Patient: sex M, age 45
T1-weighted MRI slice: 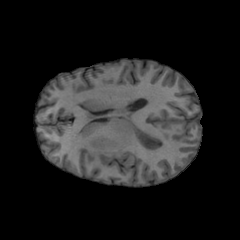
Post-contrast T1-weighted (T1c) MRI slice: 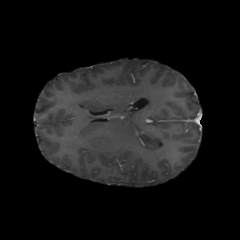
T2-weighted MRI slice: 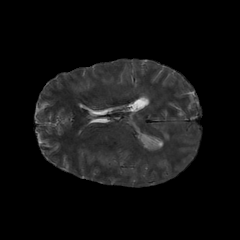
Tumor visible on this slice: yes
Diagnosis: Astrocytoma, IDH-mutant
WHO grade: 2